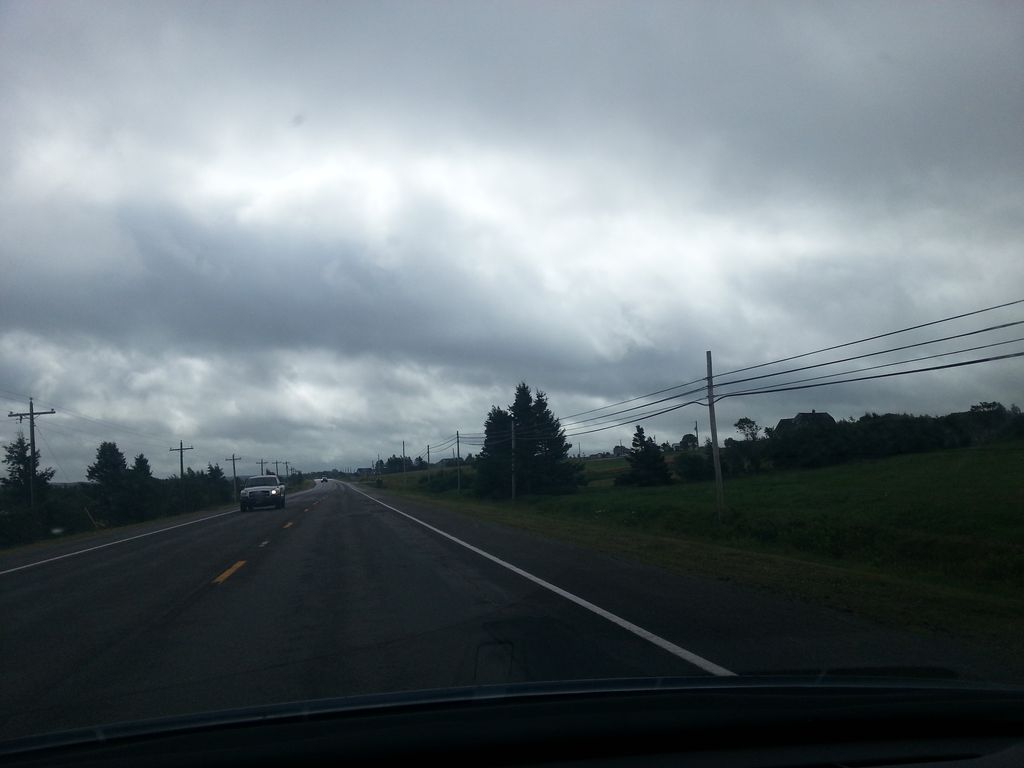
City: charlottetown